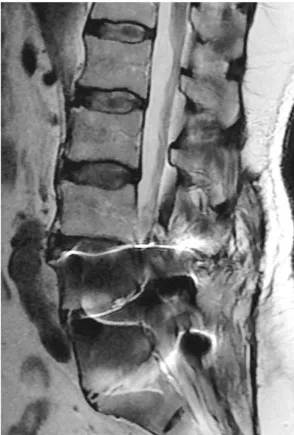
Advanced imaging findings on presentation. Mid-sagittal T2-weighted MRI.
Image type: radiology (mri)